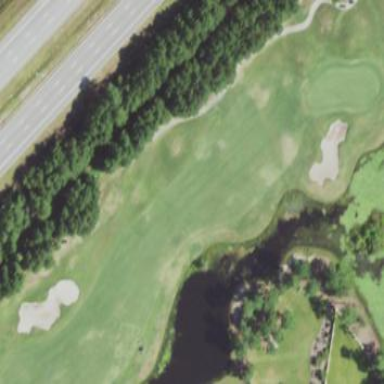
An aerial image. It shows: Water hazard in golf course. The hazard is natural water feature.